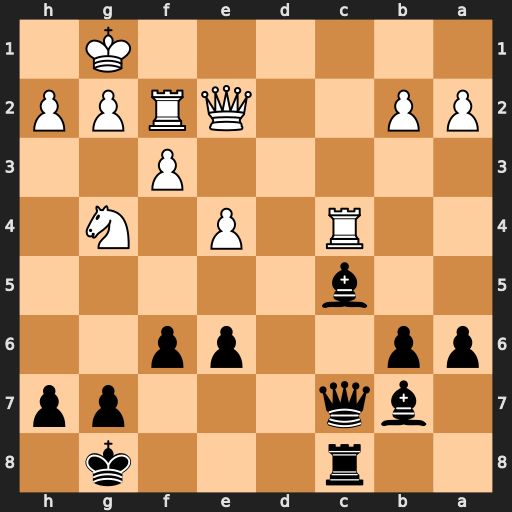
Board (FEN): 2r3k1/1bq3pp/pp2pp2/2b5/2R1P1N1/5P2/PP2QRPP/6K1
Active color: b
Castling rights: -
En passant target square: -
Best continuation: Bxf2+ Kxf2 Qxc4 Qxc4 Rxc4